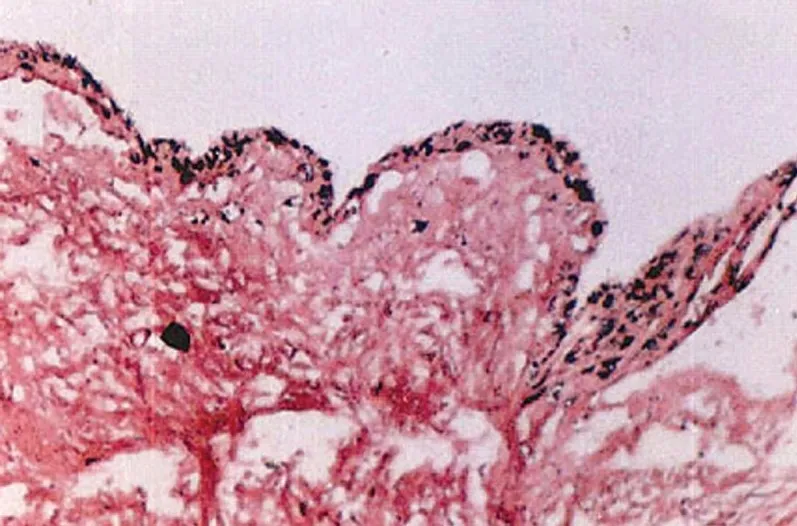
Histological examination of the cyst lining.
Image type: pathology (immunostaining)